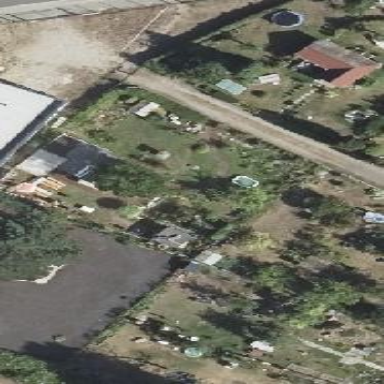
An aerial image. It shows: Plot in the allotments.